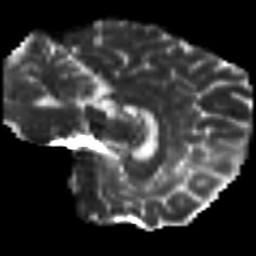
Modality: T2w
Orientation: sagittal
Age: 41
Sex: female
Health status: healthy
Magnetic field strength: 3 T
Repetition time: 8.4 s
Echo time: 0.0926 s